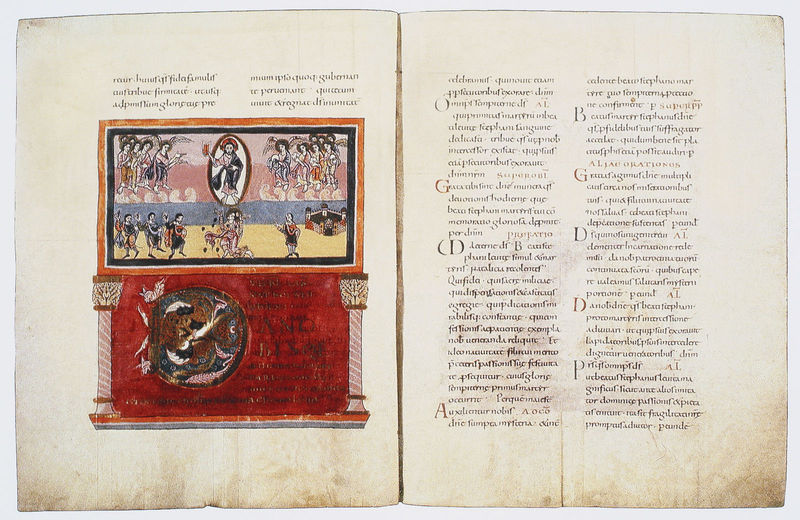
Titel: Göttinger Sakramentar
Institution: Göttingen, Staats- und Universitätsbibliothek
Schlagwörter: blau, flügel, himmel, gelb, menschen, schmuck, säule, säulen, rot, alt, rahmen, rosa, kreis, oval, engel, schrift, spalten, buch, burg, druck, initialen, seite, illustration, stempel, buchseite, seiten, christus, jesus, tiefrot, hölle, teufel, heilige, jünger, korinthisch, miniatur, altdeutsch, handschrift, latein, initial, mandorla, buchmalerei, doppelseite, bilderbuch, versalien, inizialen, zweispaltig, farbbild, buch+druck, manuskrio, heiel